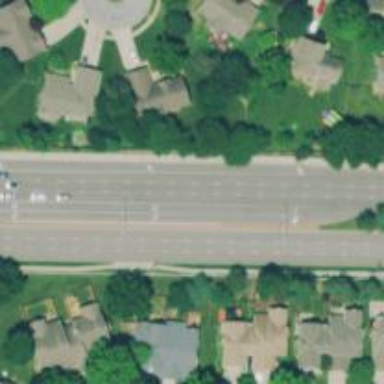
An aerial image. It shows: Dash road marking.